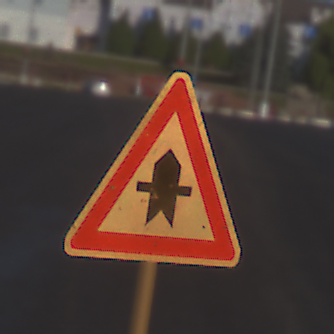
Verkehrszeichen: Vorfahrt
Umgebung: Outdoor, Urban
Tageszeit: MorningAfternoon
Wetter: Clear
Licht: Natural
Jahreszeit: NotSpecified
Kontrast: HighContrast